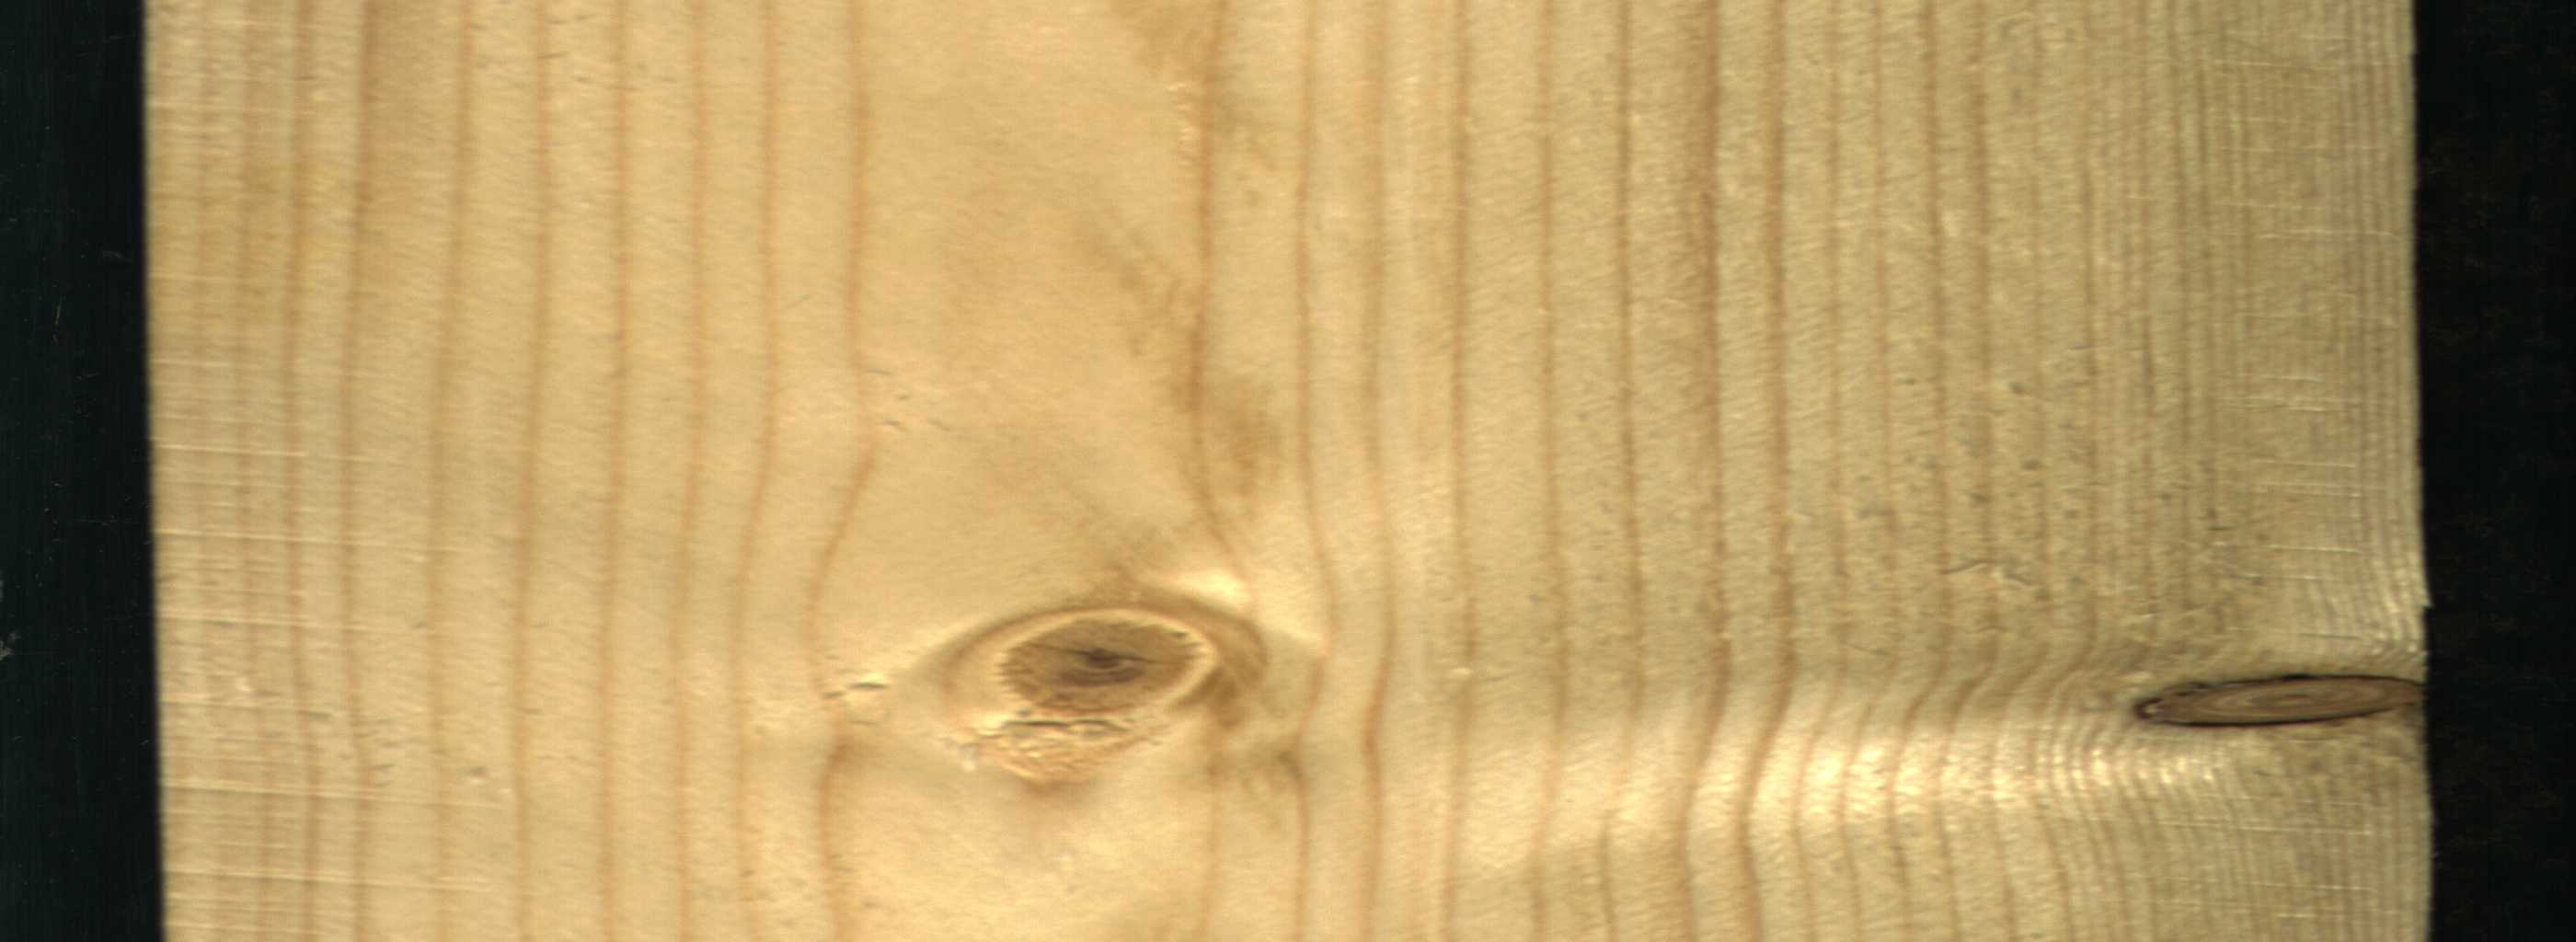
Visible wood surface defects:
Dead_Knot
Live_Knot